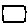
Label: square